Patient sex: F
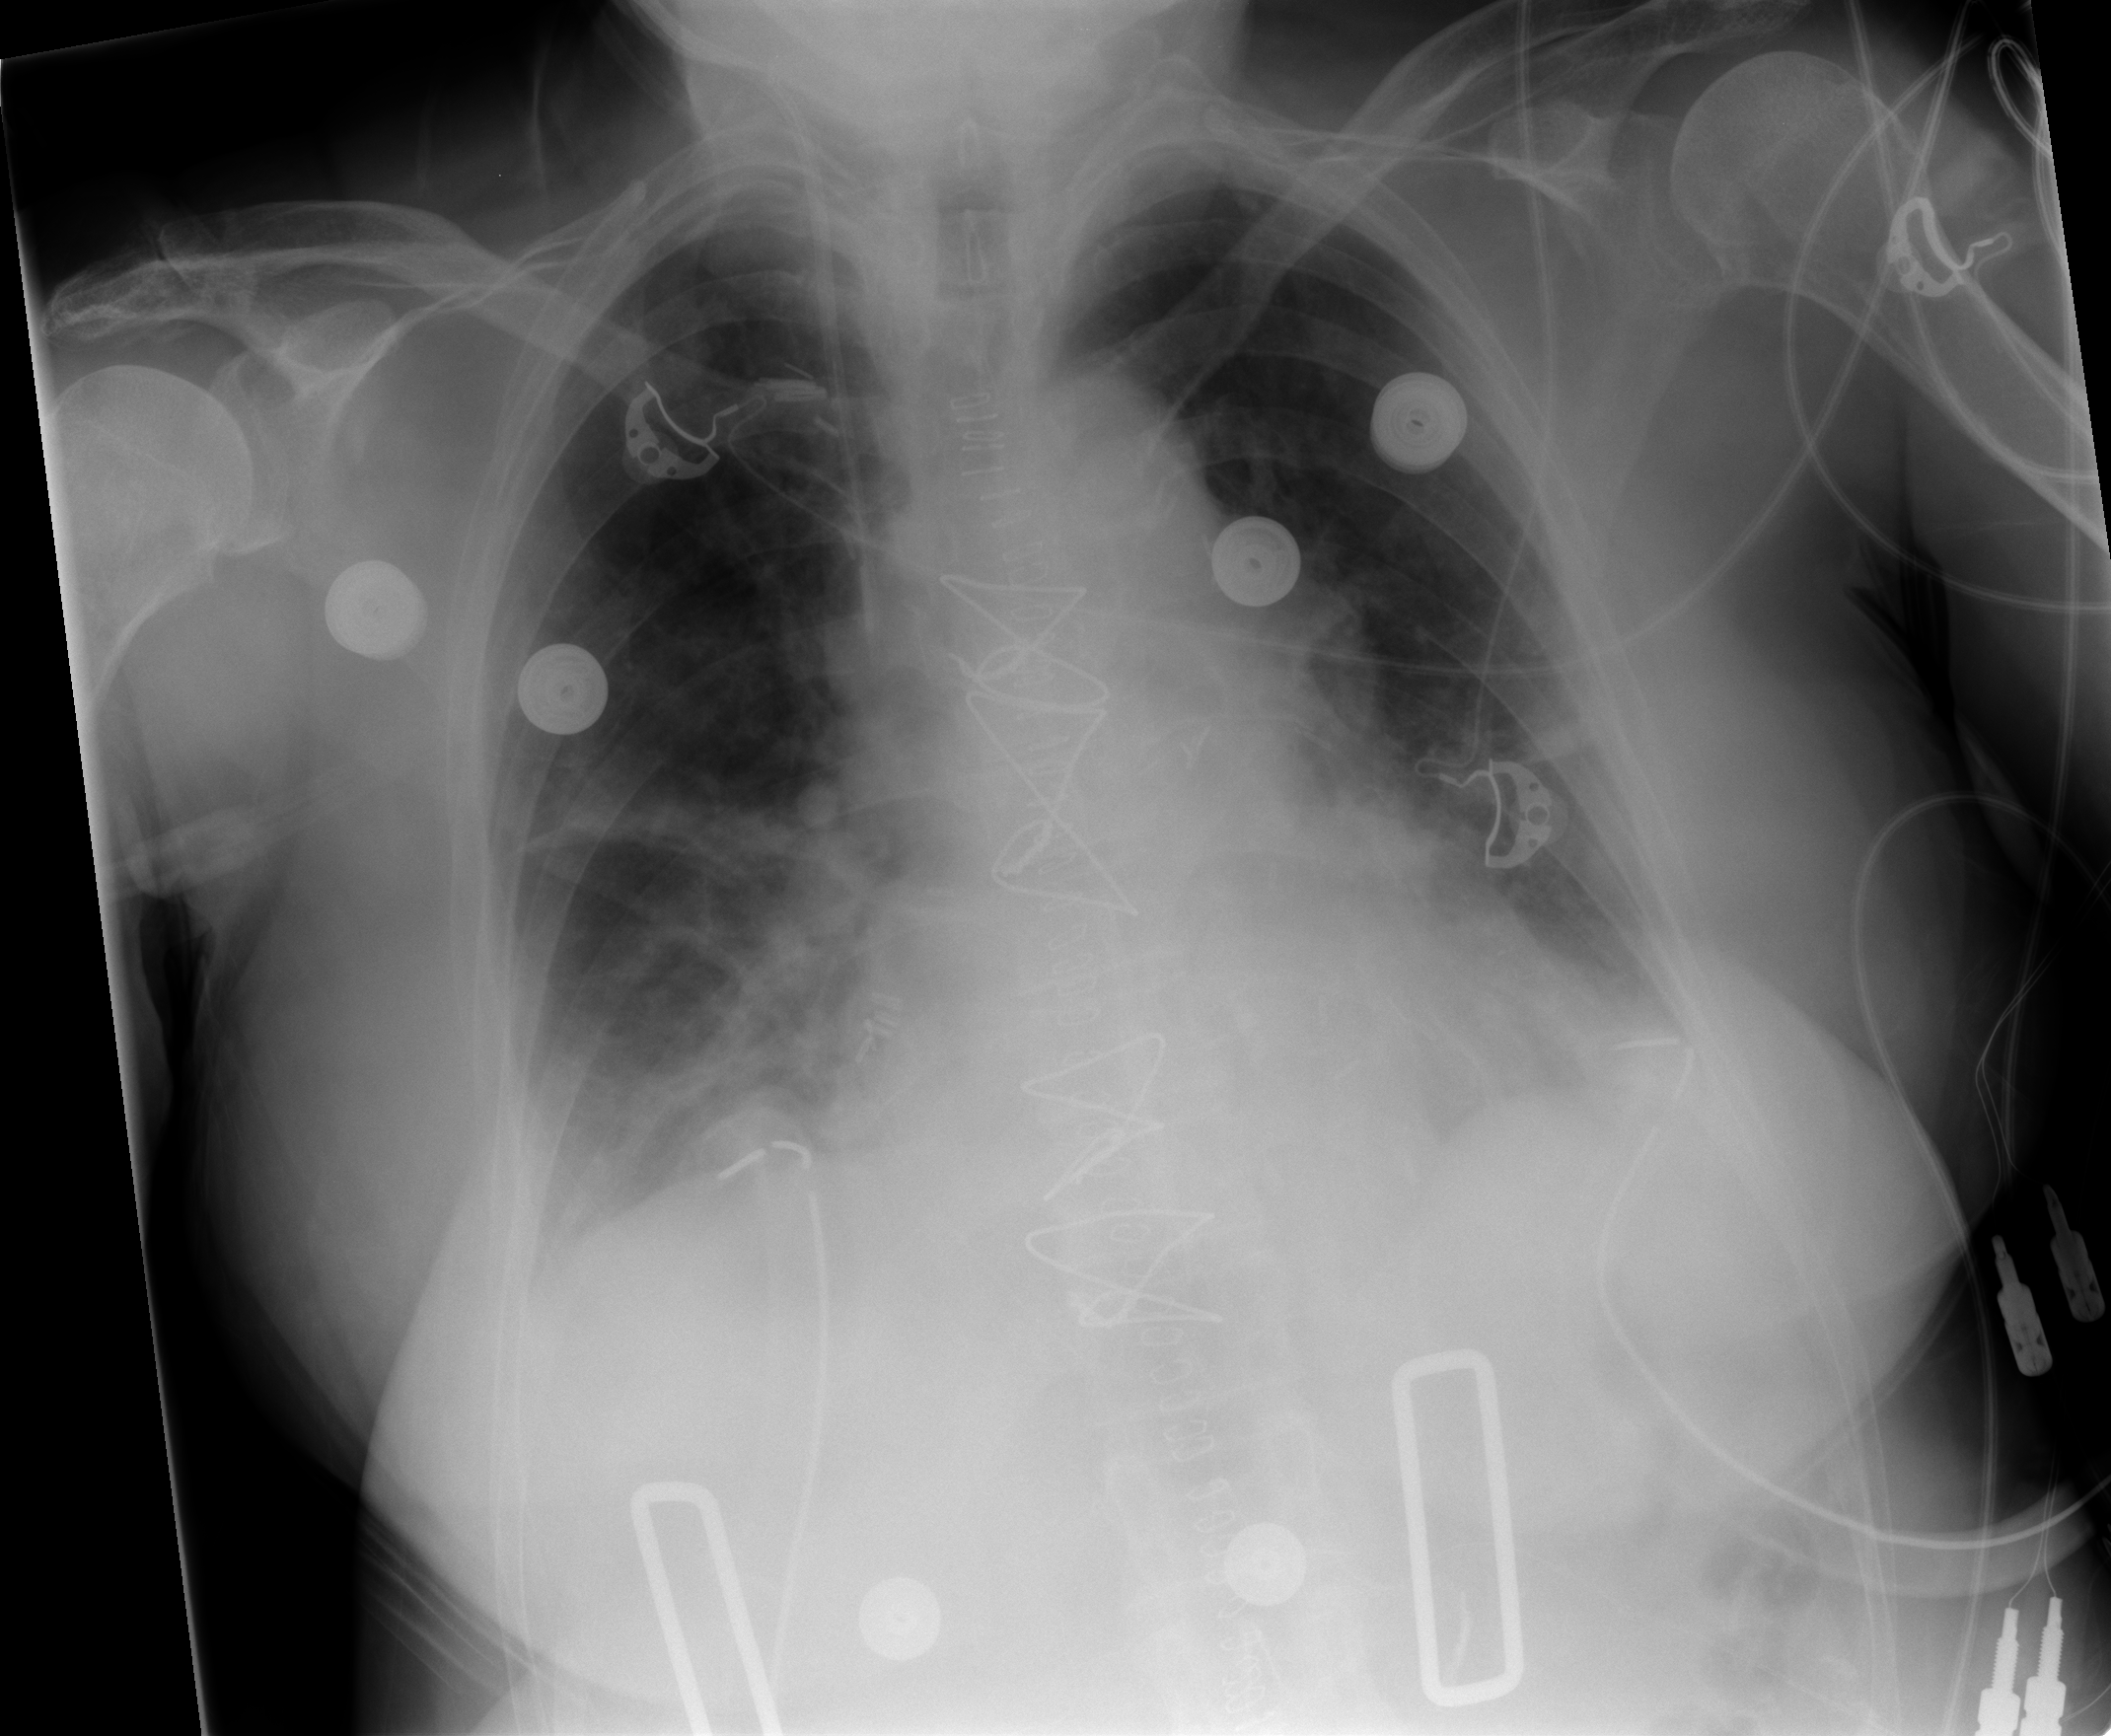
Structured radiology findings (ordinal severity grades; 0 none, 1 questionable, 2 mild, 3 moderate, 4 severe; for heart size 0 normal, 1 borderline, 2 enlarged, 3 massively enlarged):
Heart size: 0
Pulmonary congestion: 0
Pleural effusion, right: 2
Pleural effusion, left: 2
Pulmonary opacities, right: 0
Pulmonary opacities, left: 0
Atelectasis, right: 2
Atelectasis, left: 2